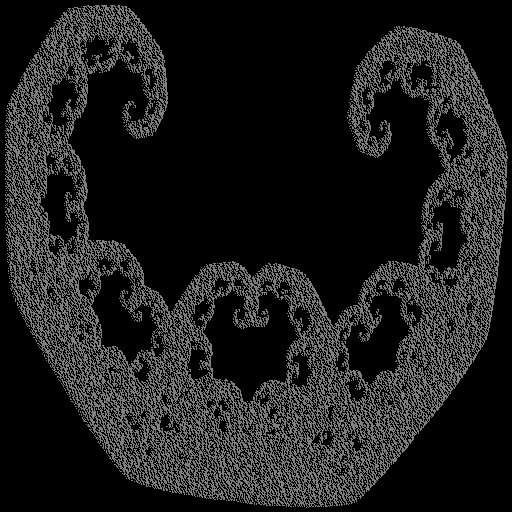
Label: c_curve